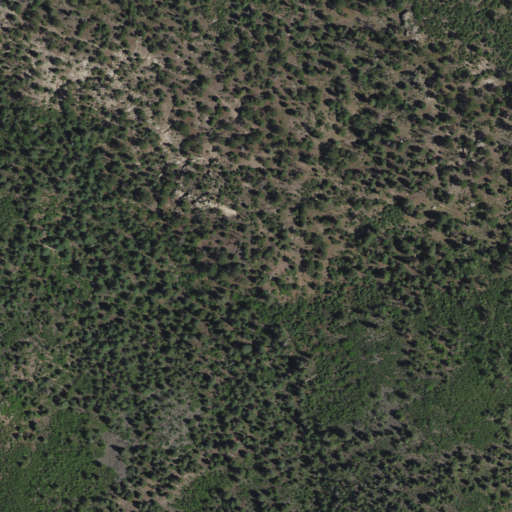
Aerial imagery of valley in New Mexico named Fisherman Canyon containing only evergreen forest